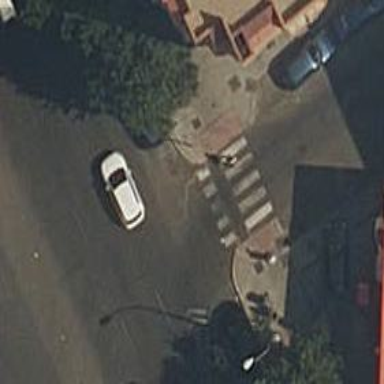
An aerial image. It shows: Uncontrolled crossing on the road.